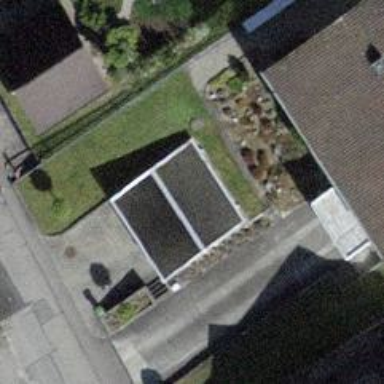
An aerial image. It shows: Building with flat roof.